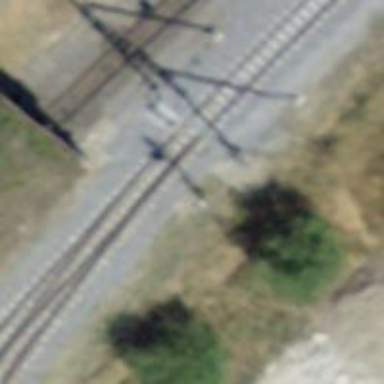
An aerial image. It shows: Catenary mast for power lines.